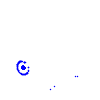
Particle: electron